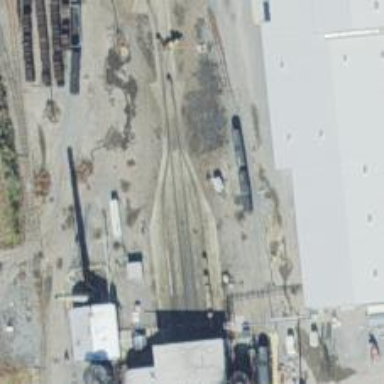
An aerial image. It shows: Narrow-gauge railway in yard setting.